Question: I want to count how many years a company has increased the profit from now. So if the previous year had lower profits than this year it counts as 1 and goes one year back in past to count until there is one years profit higher than the year after that. So it must be a ongoing trend from this year (2017) so that it counts the years.

In the picture it has to count until 2011 because there was a year(2012) without increasing profits relative to last year(2011).
So maybe its even possible with a Excel Function. Otherwise VBA is probably the way to do this.
EDIT: Is it possible to count years of steady profits, too? Like if 2015 = 5 and 2016 = 5 then this should not stop streak.
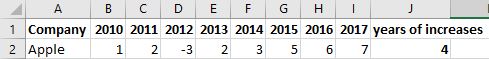
Answer: : formula for the better explained requirements in comments (see previous versions in history):
'''
=COLUMN(I2) - MAX(($C2:I2 < $B2:H2) * COLUMN($C2:I2), COLUMN($B2))
'''